七年级 · 立体几何学
 魔方是匈牙利建筑师鲁比克(Rubik)发明的一种智力玩具. 设组成魔方(如左图)的每一个小立方块(我们称它为基本单元)的棱长为 1 , 那么一个魔方的体积是 $3^{3}$. 现在设想以这种魔方为基本单元做一个大魔方(如右图), 那么这个大魔方的体积能否用3 的正整数次幂表示？怎样表示？如果再以这个大魔方为基本单元做一个更大的魔方呢?

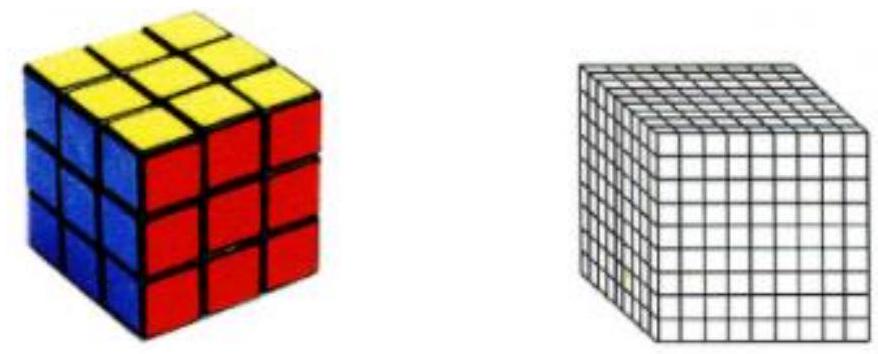
答案: 【答案】解: 第一次做大魔方体积为 $27=3^{3}=\left(3^{1}\right)^{3}$

第二次做大魔方体积为 $729=\left(3^{2}\right)^{3}$

第 $n$ 次做大魔方体积为 $\left(3^{n}\right)^{3}$

【解析】见答案.